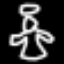
Label: angel